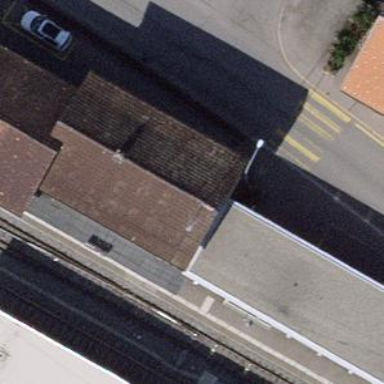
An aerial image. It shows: Train station building.